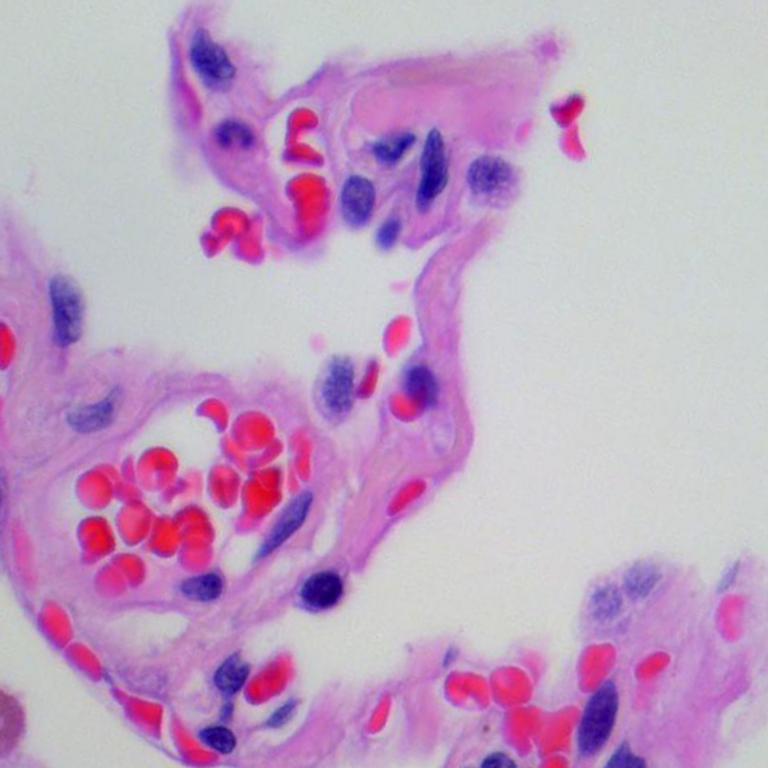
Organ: lung
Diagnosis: benign